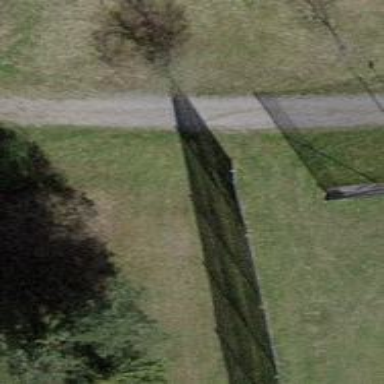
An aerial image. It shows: Fence is in the image.